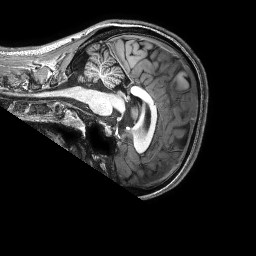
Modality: T1w
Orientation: sagittal
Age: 21
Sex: female